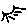
Label: sun